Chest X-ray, PA view. Patient: 36 years old, sex F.
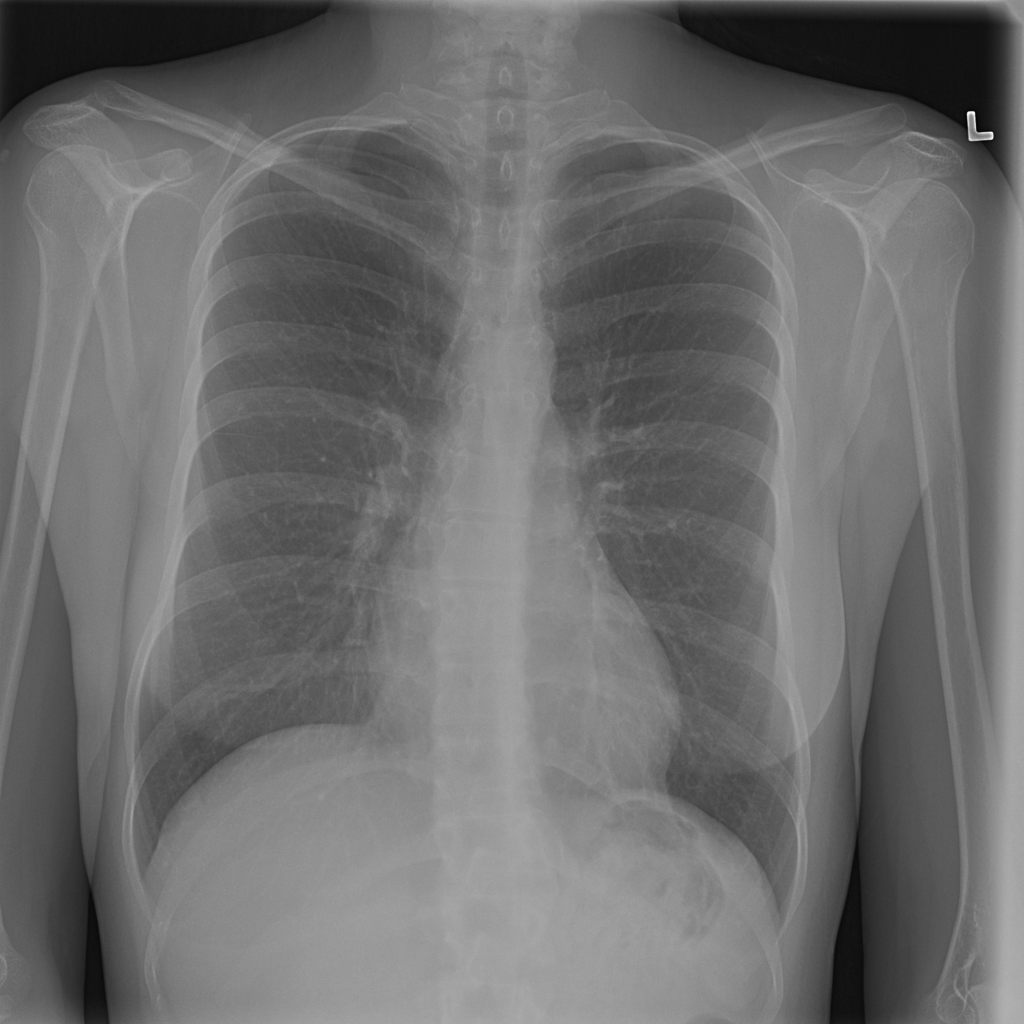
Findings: No Finding